Question: I'm new to Google SpreadSheet, so forgive if this is a stupid question.
Just for practice, I'm trying to make a Sodoku Solver. I ran into a problem, while writing my code. Here it is:
In order to solve the Sodoku, I've made a function that checks what the possible answers for that cell are. This function cellPossibleValues(row, column) receives the cell's row and column and return and array with the possible values for the cell. So far, so good!
When this array is equal 1, hence there is only one possible value for that cell, I tell the code to write it that value on the cell. My problem is that it doesn't write the number, but it writes the array. (It writes "[1.0]" in the cell, instead of just "1").
Here is the code:
'''
for (var row = 1; row <= 9; row++){
for(var column = 1; column <= 9; column++){
cell = board.getCell(row, column).getValue()
if (cell != 0){
boardAsArray.push(cell);
}
else {
boardAsArray.push(cellPossibleValues(row, column));
if (boardAsArray[arrayPosition].length == 1) {
board.getCell(row, column).setValue(boardAsArray[arrayPosition]);
board.getCell(row, column).setFontColor("red");
board.getCell(row, column).setNumberFormat("0");
}
}
arrayPosition = arrayPosition + 1;
}
}
'''
Here is the a image of what it is writing:

Note that instead of "[7.0]" I would like it to be written just "7" in cell(2,2), for exemple.
I've tried using .setNumberFormat("0"), but it doesn't do the trick....
What should I do?
Thank You Very Much for your Help!!!!
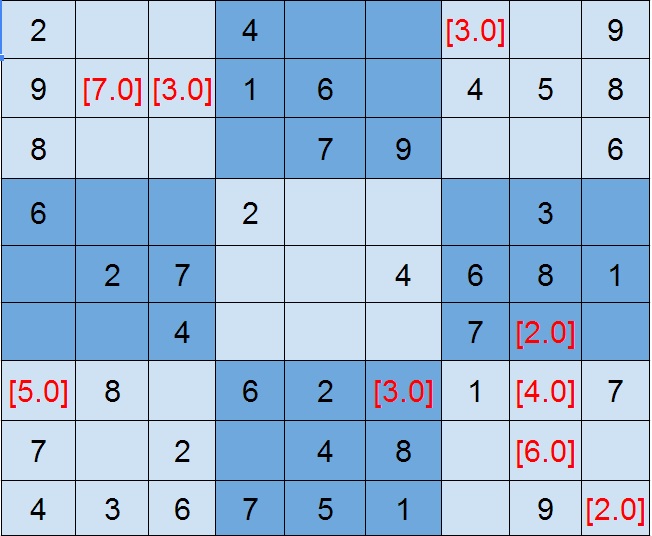
Answer: I've got the solution... it was quite simple... sorry for bothering you guys...
my mistake was writing only one parameter for the array:
'''
board.getCell(row, column).setValue(boardAsArray[arrayPosition]);
'''
In order for this to work properly I should have written:
'''
board.getCell(row, column).setValue(boardAsArray[arrayPosition][0]);
'''
Well... living and learning....